Question: I'm using laravel 5.6 and adding a date through dx data grid, however it is giving a current date which is not what I selected.
I have tried to change the date format, but in this case, the date is correct. After first insertion it is giving me wrong date (i.e. 1970-01-01).
'''
$grids = $request->except('_token');
$request->request->set('attendance_date', Carbon::parse($request-
>attendance_date)->format('Y-m-d'));
$grids=array();
$grids['name'] = $request['item']['name'];
$grids['attendance_type'] = $request['item']['attendance_type'];
$grids['dept'] = $request['item']['dept'];
$grids['user_id'] = $request['item']['user_id'];
$grids['attendance_date'] = $request->attendance_date;
$grids['attendance_month'] = $request->attendance_month;
$grids['attendance_year'] = $request->attendance_year;
$grids['org_name'] = $request->org_name;
$grids['org_id'] = $request->org_id;
dd($grids);
$requesteddate = $request->attendance_date;
$requesteduser_id = $grids['user_id'];
$attendances = DB::table('attendances')->where(['user_id' =>
$requesteduser_id])->get()->toArray();
foreach ($attendances as $key => $value) {
$dbattendance_date = $value->attendance_date;
$dbattendance_user_id = $value->user_id;
if ($dbattendance_date == $requesteddate && $dbattendance_user_id ==
$requesteduser_id) {
$insert['status'] = 'error';
$insert['message'] = 'Attendance Already Exits';
return Response()->json($insert);
}
}
$insert = Attendance::create($grids);
return Response()->json($insert);
'''

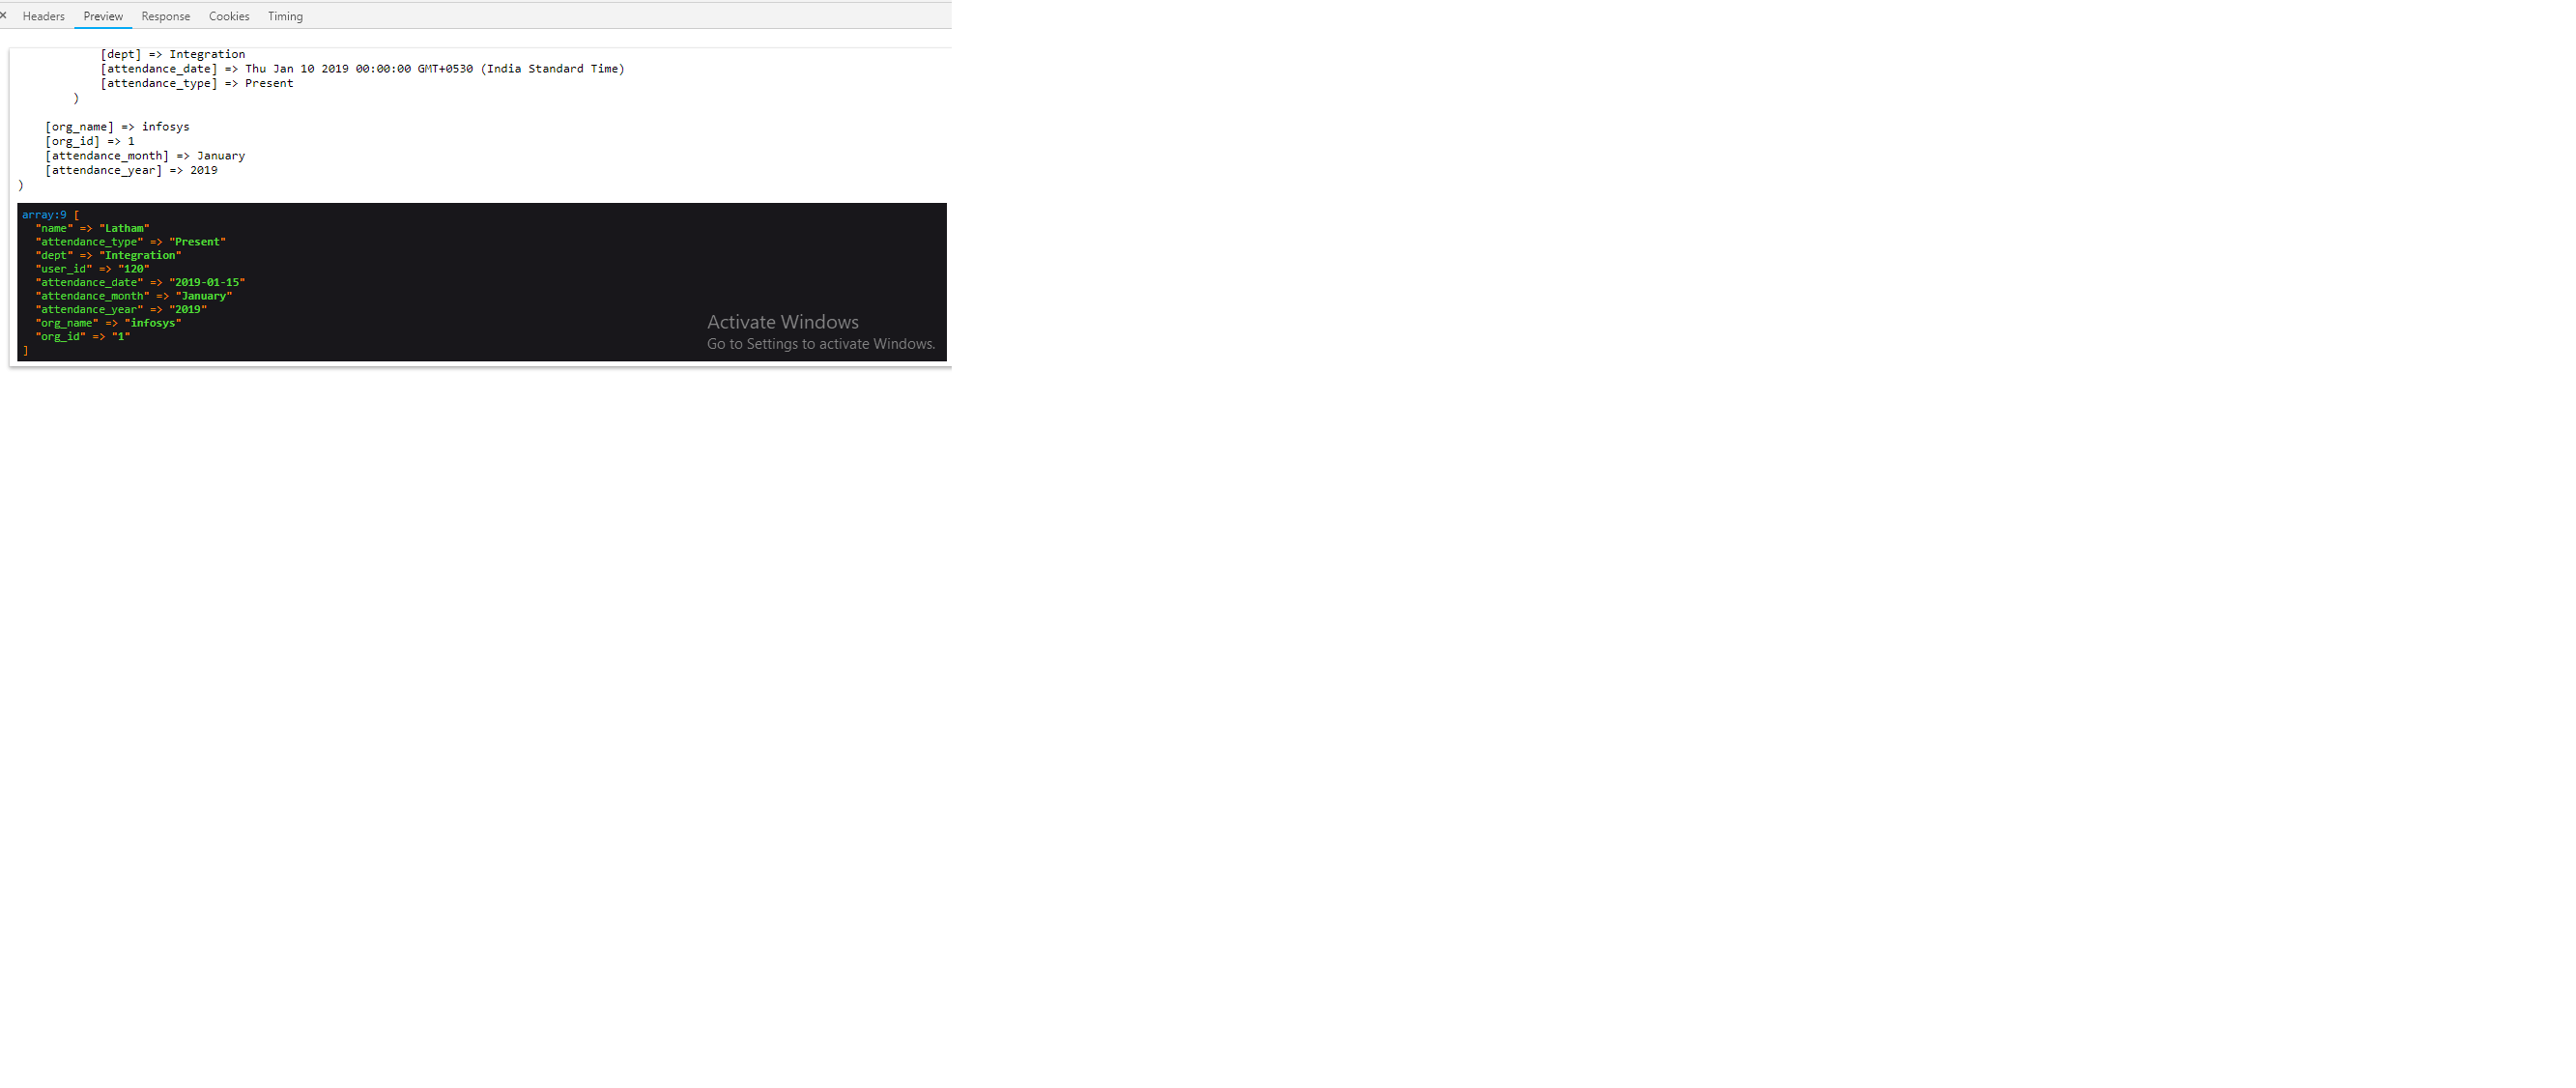
Answer: I solved it by this.
'''
$newattendance_date = $request['item']['attendance_date'];
if(strpos($newattendance_date,' GMT') !== false){
$newattendance_date = substr($newattendance_date,0,strpos($newattendance_date,' GMT'));
$newattendance_date = strtotime($newattendance_date);
$newattendance_date = date('Y-m-d', $newattendance_date);
}
$attendance_date= $newattendance_date;
'''